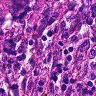
Metastatic tissue present: no